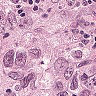
Metastatic tissue present: yes